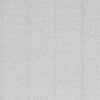
Atmospheric dust classification: dusty